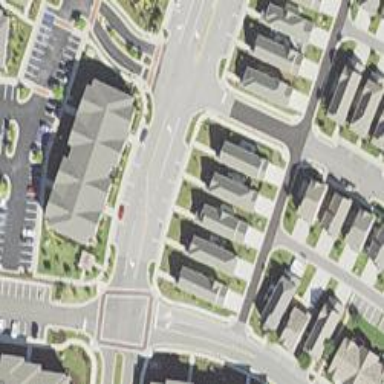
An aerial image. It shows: Residential road.